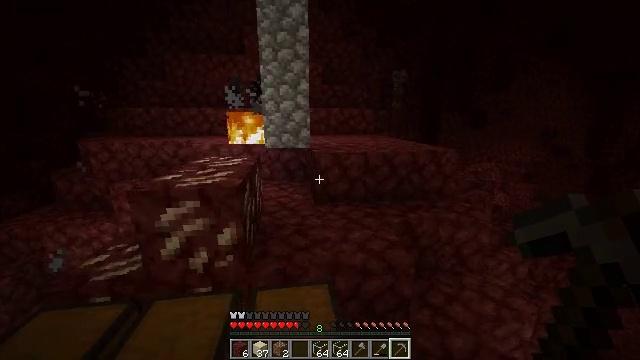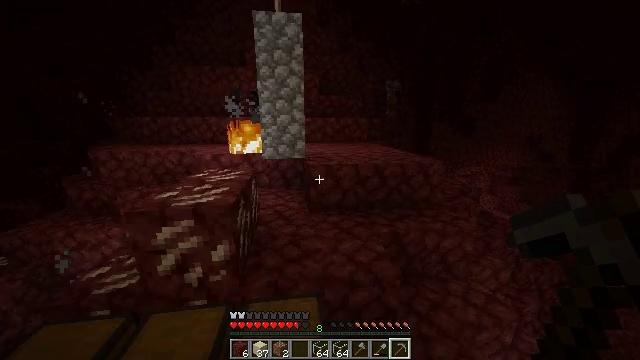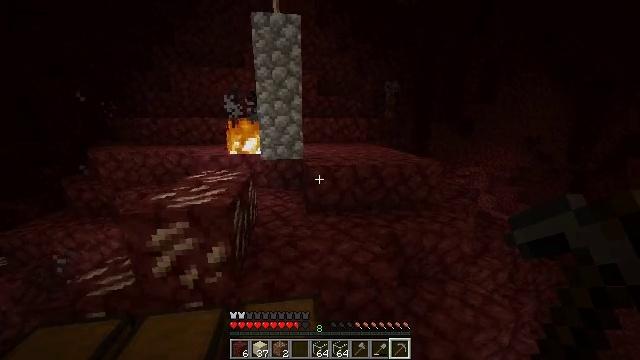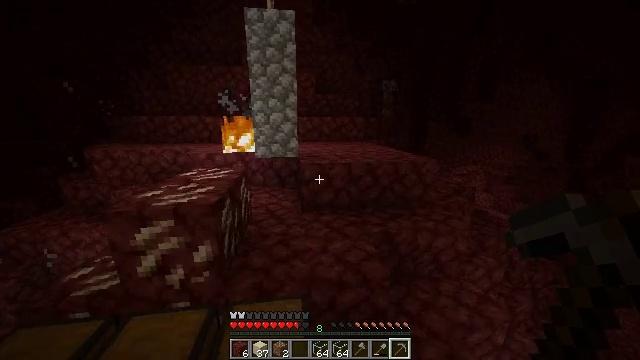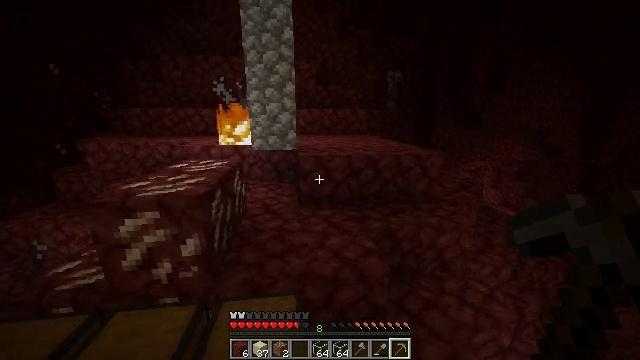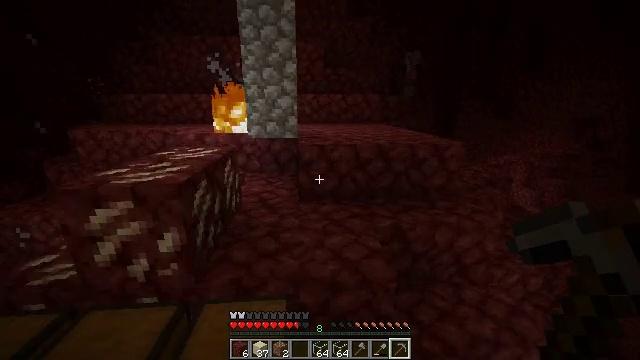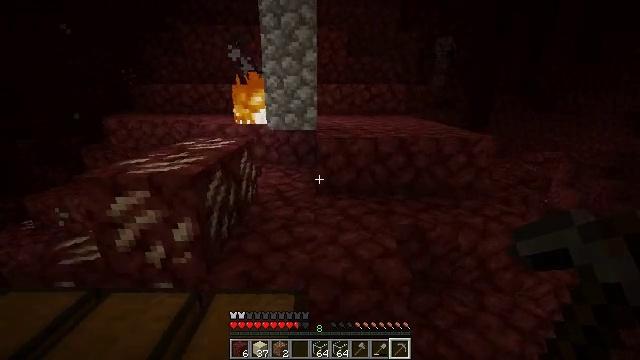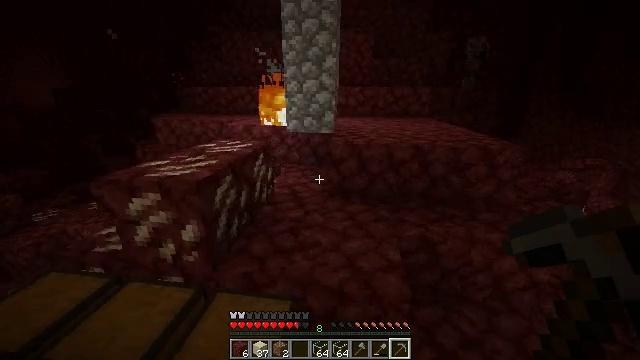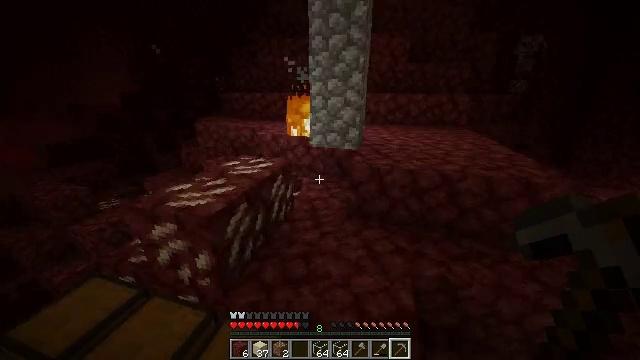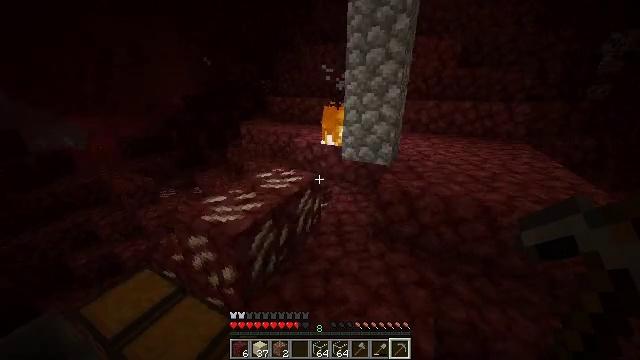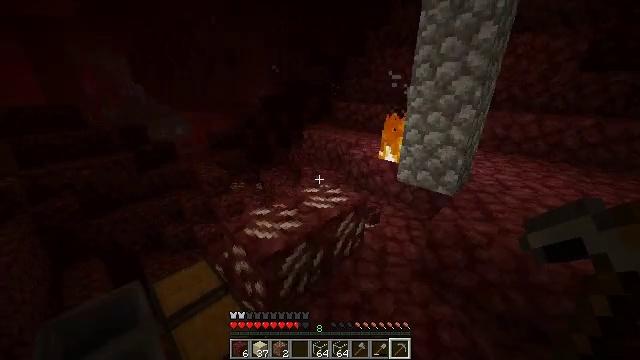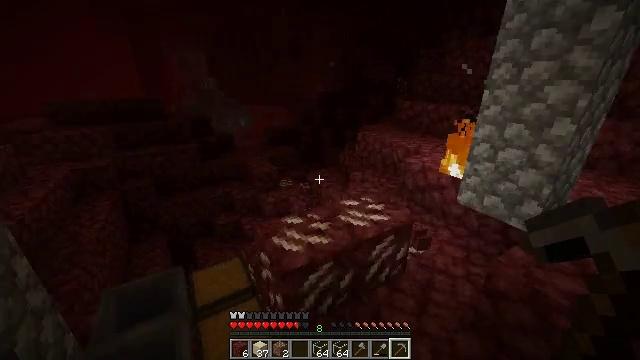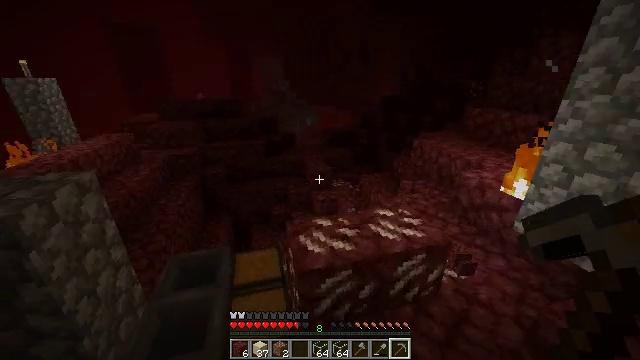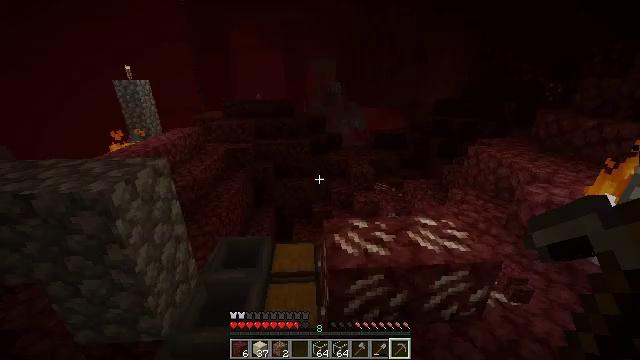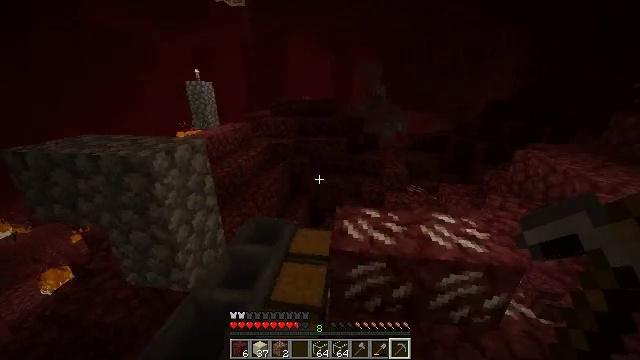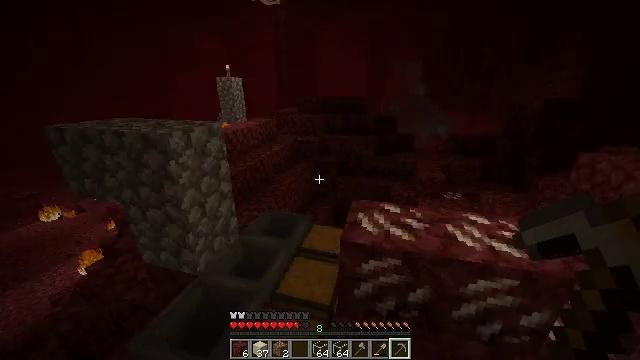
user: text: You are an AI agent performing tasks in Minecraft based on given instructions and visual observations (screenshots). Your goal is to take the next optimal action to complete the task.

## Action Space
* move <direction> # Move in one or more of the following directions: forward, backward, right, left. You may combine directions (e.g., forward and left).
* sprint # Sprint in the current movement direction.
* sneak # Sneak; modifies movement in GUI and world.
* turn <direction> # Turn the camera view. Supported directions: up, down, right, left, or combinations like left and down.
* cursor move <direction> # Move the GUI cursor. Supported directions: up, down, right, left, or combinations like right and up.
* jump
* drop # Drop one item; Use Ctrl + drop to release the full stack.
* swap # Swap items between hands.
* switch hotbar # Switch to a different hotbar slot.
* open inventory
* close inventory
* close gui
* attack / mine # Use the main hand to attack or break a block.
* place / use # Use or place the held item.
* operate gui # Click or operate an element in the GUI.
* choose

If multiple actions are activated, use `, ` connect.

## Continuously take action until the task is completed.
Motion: motion action
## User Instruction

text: Mine the hopper to collect it.
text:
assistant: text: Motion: move forward and move right, jump
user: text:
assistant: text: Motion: move forward and move right, jump
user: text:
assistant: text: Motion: move forward and move right, jump
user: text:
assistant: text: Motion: move forward and move right, jump
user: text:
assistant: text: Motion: move forward and move right, turn left and down, jump
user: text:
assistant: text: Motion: move forward and move right, turn left and down, jump
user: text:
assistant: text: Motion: move forward and move right, turn left and down, jump
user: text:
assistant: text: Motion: move forward and move right, turn left and down
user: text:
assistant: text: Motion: move forward and move right, turn left
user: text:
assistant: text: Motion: move forward and move right, turn left
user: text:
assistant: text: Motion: move forward and move right, turn left
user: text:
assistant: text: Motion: move forward and move right, turn left
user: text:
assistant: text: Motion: move forward, turn left
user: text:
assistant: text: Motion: turn left
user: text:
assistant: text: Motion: turn left and up
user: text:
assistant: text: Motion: turn left and up
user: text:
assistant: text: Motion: turn left and up
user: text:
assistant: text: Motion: turn left and up
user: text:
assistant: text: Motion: turn left
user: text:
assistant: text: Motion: no_op
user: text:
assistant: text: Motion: move left
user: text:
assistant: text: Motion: move left
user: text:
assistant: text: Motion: move left
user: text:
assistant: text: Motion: turn right
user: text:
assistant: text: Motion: turn right
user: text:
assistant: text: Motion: turn right
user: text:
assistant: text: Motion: no_op
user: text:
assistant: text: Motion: move forward
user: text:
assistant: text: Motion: move forward, turn right
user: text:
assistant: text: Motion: move forward, turn right